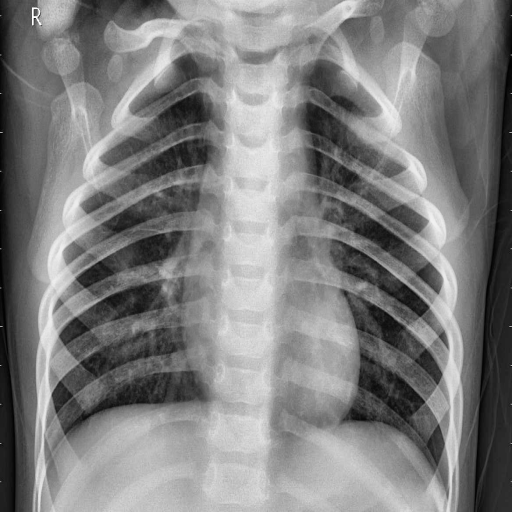
Finding: NORMAL